Question: What I'd like to achieve is effect like the one in the picture:

So basically there's a 'TextView' which slowly disappears. I don't want whole 'View' to be made for example 50% transparent, but rather for example left part of it to be 0% transparent, and it smoothly goes into 100% transparency at the right side.
I know that some components (e.g. 'ListView') uses this, but is it possible to do it manually in quite easy way?
Thanks in advance for answers
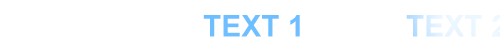
Answer: First, create a shape with an alpha gradient. Place the XML into your drawable directory. Let's call it gradient_view.xml
'''
<?xml version="1.0" encoding="utf-8"?>
<shape xmlns:android="http://schemas.android.com/apk/res/android"
android:shape="rectangle">
<gradient
android:angle="90"
android:startColor="#FFFFFFFF"
android:endColor="#00FFFFFF"
android:type="linear"/>
</shape>
'''
Now create a view in your layout to the right of your TextView. You'll need to set width and height appropriately and position in your view as required (RelativeLayout with layout_toTheRightOf would work well).
'''
<View android:layout_width="100dp"
android:layout_height="50dp"
android:background="@drawable/gradient_view"/>
'''
In the right place in your code, animate it. Change the -200 to whatever you need (or even better, find the left X of your gradient view and subtract the left edge of your TextView to find the amount to move).
'''
TranslationAnimation anim = new TranslateAnimation(0, -200, 0, 0);
anim.setDuration(1000);
myTextView.startAnimation(anim);
'''
<URL>
There's a bit more work to do but this is most of what you need.
Good luck